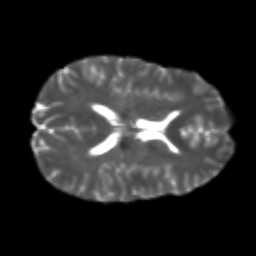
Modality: T2w
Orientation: axial
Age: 26
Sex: female
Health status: healthy
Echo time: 0.074 s